Field crop: tomato
Growth stage: 1
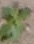
Species: solanum